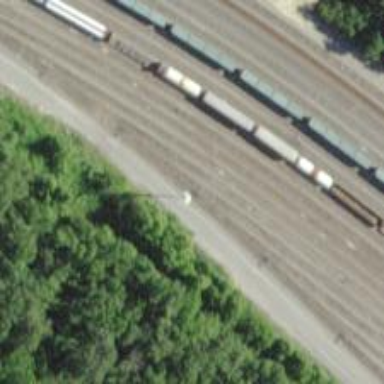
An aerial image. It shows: Railway yard.